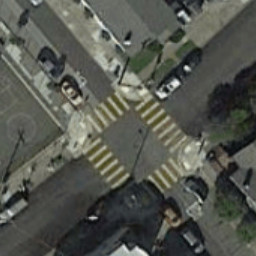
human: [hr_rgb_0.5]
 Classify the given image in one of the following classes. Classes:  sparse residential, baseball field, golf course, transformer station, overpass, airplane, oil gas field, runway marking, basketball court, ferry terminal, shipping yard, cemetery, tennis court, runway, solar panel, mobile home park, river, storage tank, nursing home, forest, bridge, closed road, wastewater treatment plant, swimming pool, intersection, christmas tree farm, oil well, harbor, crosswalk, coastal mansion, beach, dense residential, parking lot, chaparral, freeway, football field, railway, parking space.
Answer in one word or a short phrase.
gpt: crosswalk